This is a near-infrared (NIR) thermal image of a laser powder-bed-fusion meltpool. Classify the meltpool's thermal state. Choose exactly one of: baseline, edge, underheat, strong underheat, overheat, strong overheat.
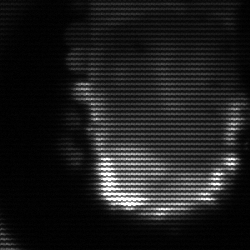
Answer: baseline